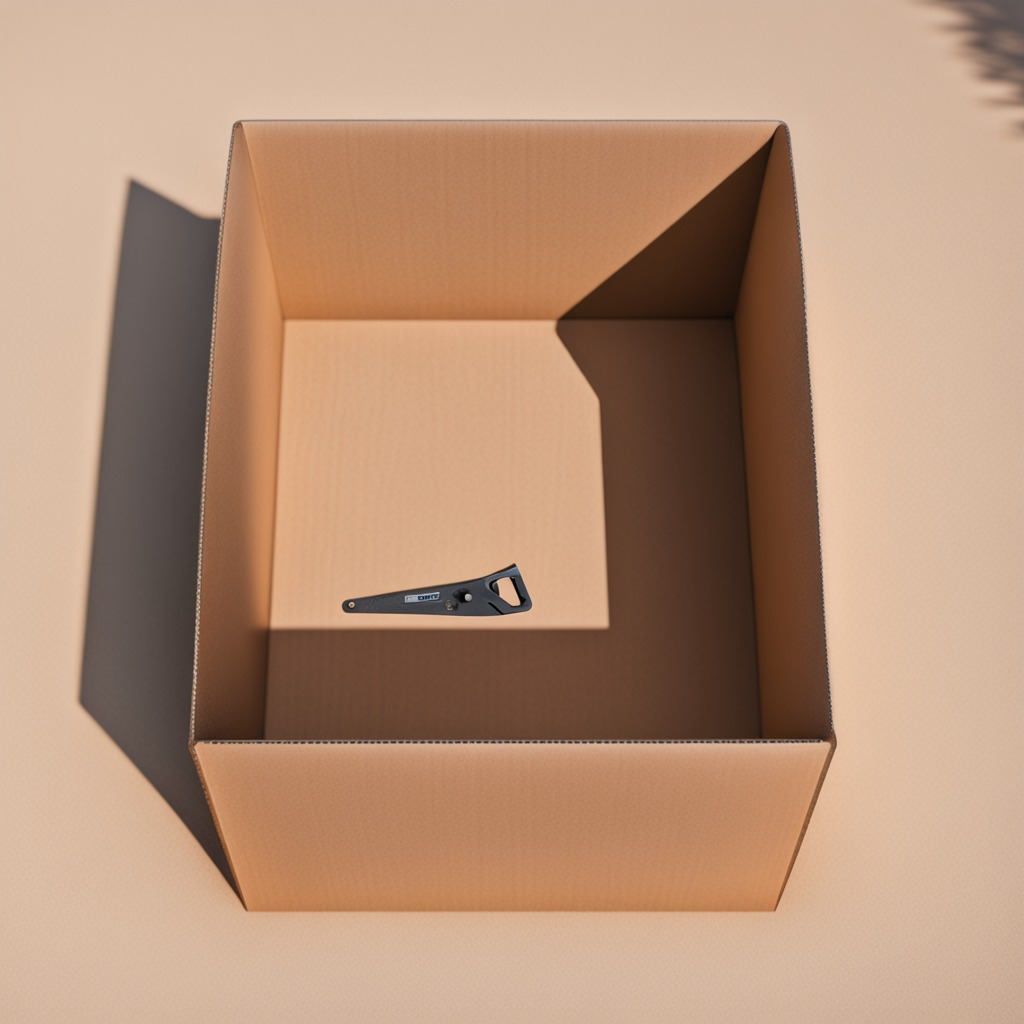
A handheld metal saw is lying on a clean dry cardboard box surface in an outdoor workshop during daytime bright natural light soft shadows slightly creased but